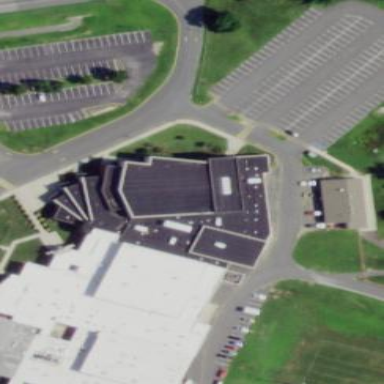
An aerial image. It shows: This is part of building that serves as theatre.